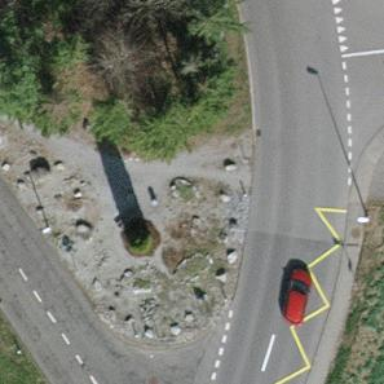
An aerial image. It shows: Kerb serving as barrier.